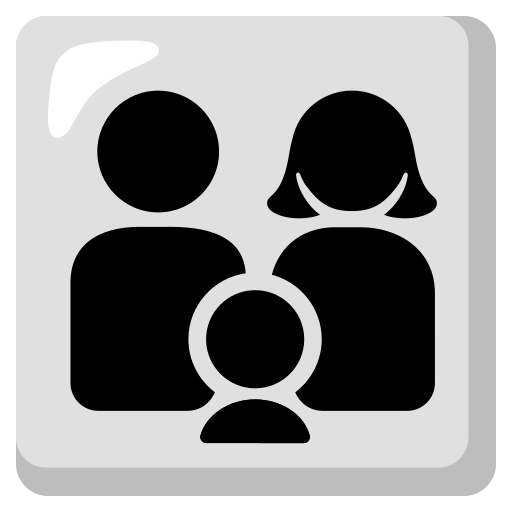
Emoji: 👨‍👩‍👦